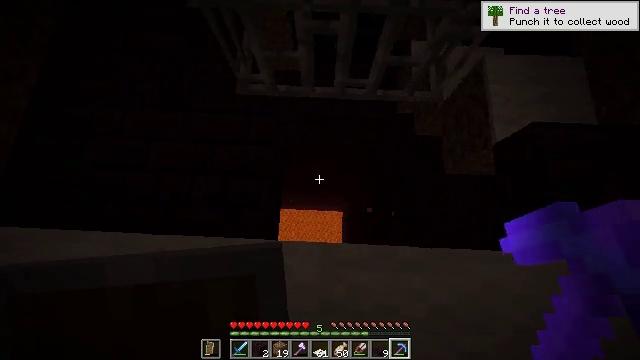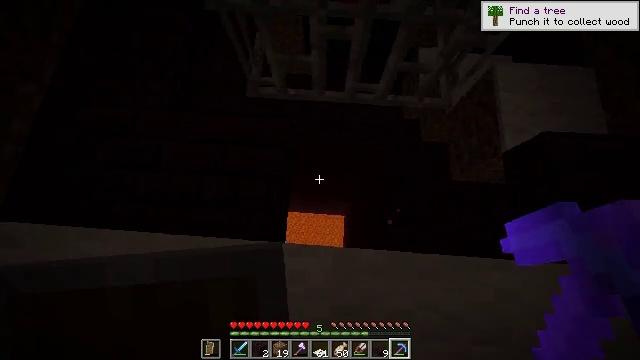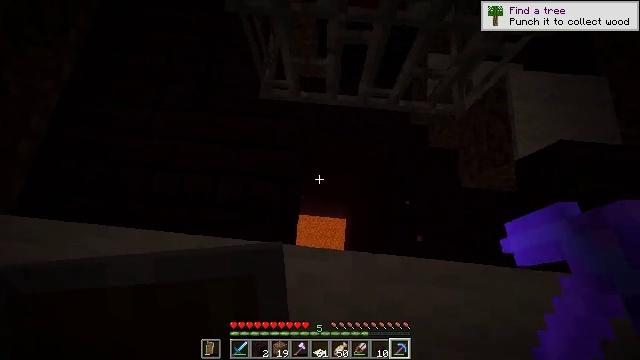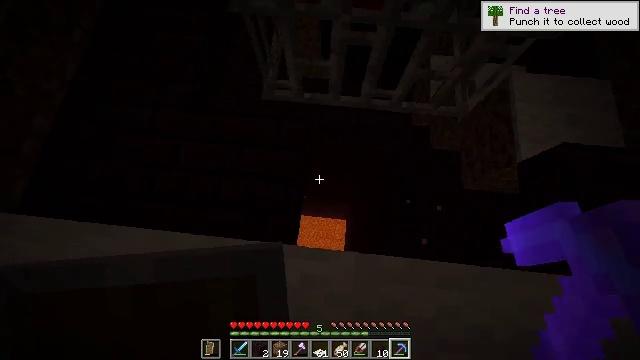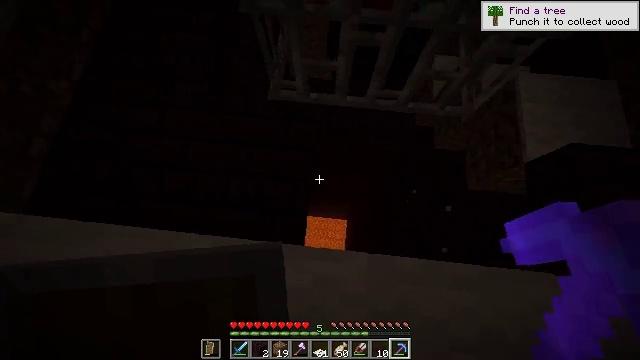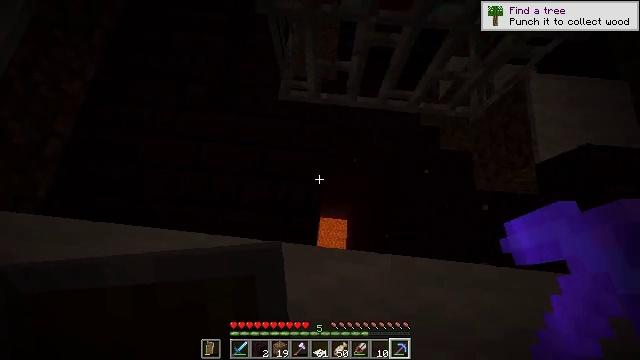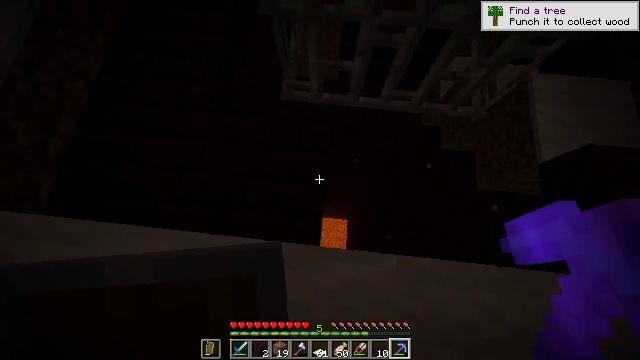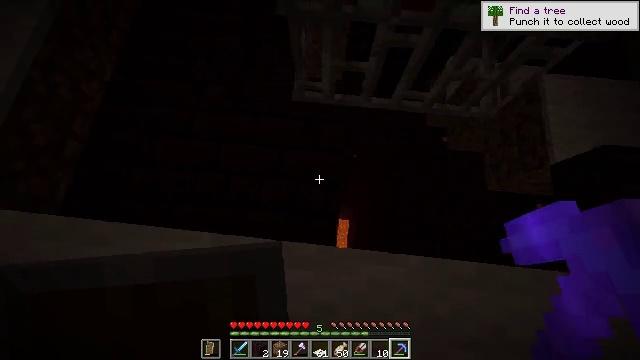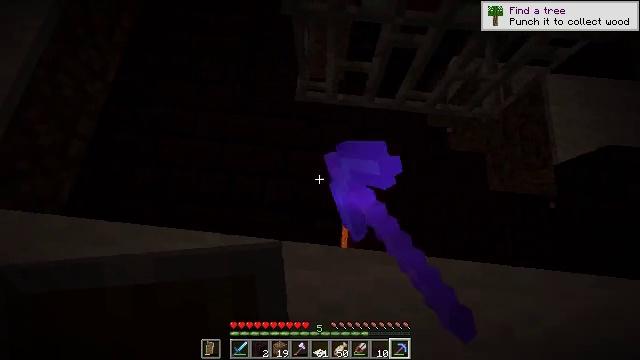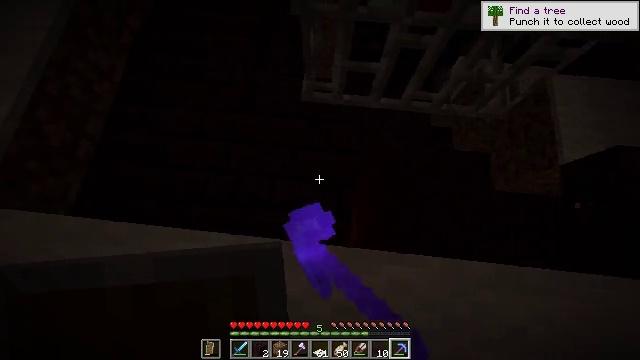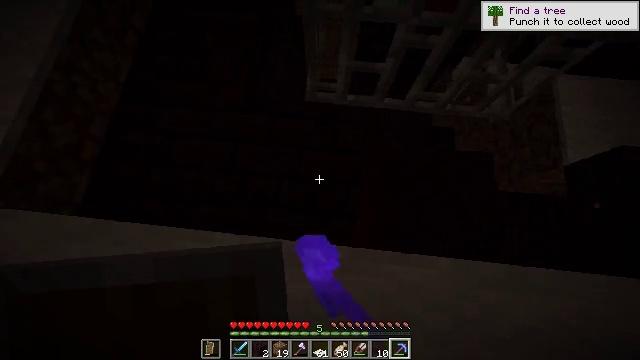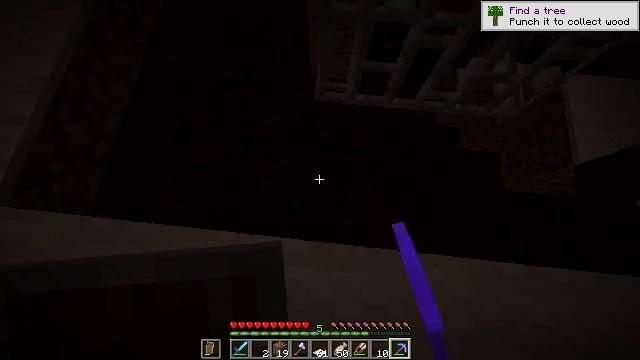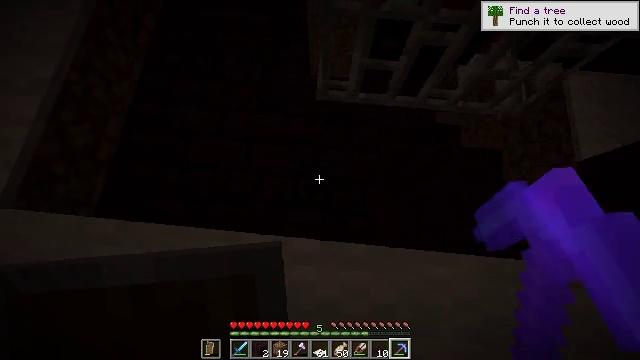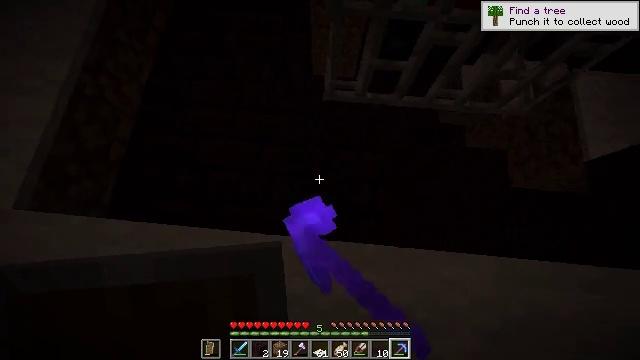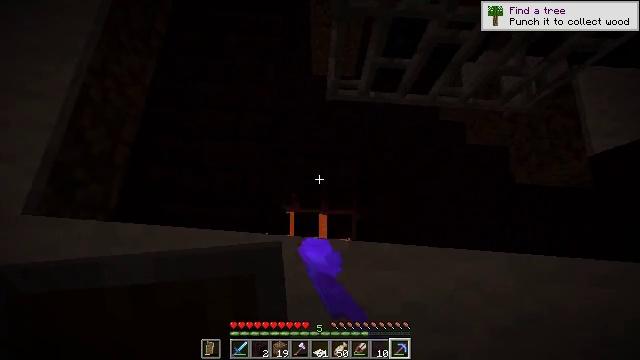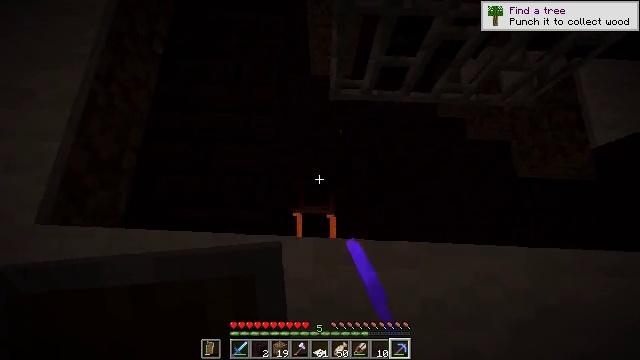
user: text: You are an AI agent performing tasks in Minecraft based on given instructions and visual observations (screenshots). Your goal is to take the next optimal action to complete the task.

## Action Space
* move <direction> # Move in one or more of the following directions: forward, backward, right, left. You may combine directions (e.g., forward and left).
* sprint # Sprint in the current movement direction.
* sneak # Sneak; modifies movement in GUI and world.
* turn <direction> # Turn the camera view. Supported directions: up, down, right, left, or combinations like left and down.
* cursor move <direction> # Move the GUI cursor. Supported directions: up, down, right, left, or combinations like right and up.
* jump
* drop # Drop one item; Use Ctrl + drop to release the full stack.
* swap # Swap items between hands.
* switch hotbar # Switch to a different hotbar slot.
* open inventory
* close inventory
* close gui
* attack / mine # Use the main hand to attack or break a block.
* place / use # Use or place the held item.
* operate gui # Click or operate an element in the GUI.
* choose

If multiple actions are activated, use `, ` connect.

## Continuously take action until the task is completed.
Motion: motion action
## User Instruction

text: Break the nether brick slab.
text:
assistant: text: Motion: move left, sneak, turn left
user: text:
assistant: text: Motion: move left, sneak, turn left
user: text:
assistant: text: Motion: move left, sneak
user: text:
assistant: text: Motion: move left, sneak
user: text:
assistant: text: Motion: move left, sneak
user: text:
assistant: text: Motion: move left, sneak
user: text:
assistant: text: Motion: move left, sneak, attack / mine
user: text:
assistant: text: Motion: move left, sneak, attack / mine
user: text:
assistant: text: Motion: move left, sneak, attack / mine
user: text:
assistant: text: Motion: move left, sneak, attack / mine
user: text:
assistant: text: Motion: move left, sneak, attack / mine
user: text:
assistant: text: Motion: move left, sneak, attack / mine
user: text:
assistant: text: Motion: move left, sneak, attack / mine
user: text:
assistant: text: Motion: move left, sneak, turn right, attack / mine
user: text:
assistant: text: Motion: move left, sneak, turn right, attack / mine
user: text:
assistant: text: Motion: move left, sneak, attack / mine
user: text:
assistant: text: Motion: move left, sneak, attack / mine
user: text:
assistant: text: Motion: move left, sneak, attack / mine
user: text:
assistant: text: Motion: move left, sneak, attack / mine
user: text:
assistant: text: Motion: move left, sneak, attack / mine
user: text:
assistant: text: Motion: move left, sneak, turn up, attack / mine
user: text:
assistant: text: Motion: move left, sneak, turn up, attack / mine
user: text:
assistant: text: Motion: move left, sneak, attack / mine
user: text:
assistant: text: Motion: move left, sneak, attack / mine
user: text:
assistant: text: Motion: move left, sneak, attack / mine
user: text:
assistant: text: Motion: move left, sneak, attack / mine
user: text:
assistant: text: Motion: move left, sneak, attack / mine
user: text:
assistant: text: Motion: sneak, attack / mine
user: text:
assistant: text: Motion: sneak, attack / mine
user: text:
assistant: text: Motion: sneak, attack / mine